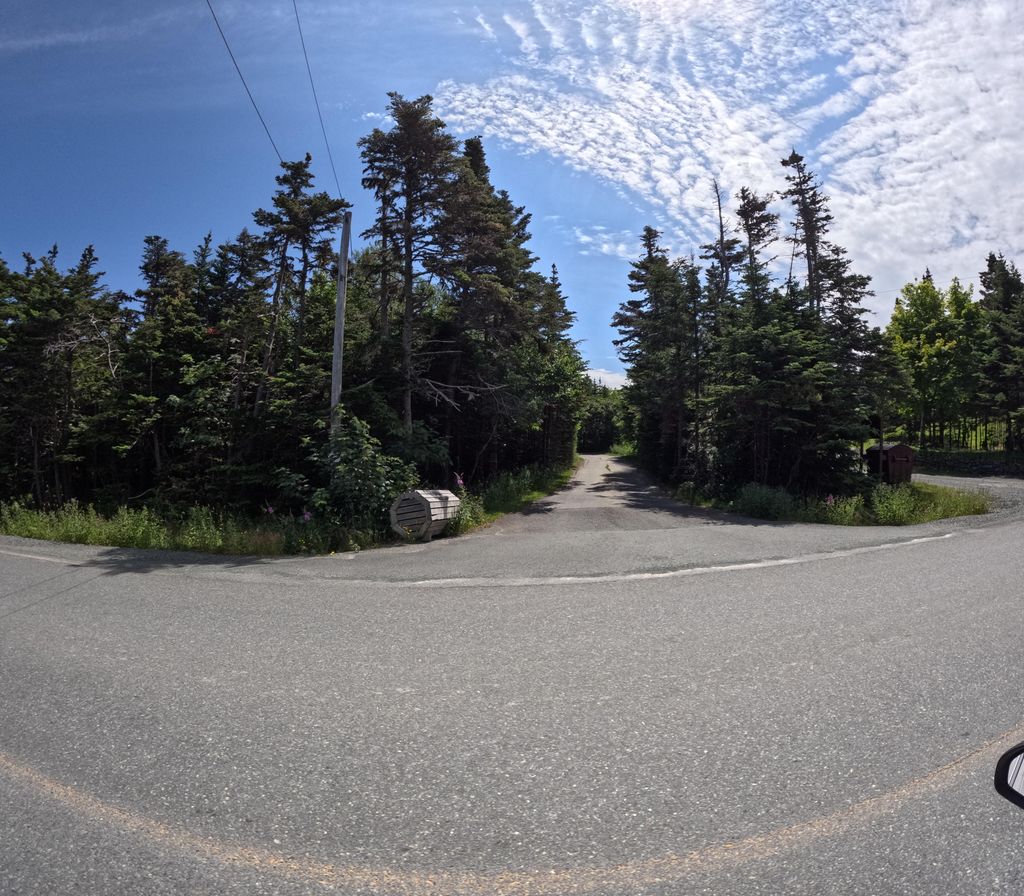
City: st_johns